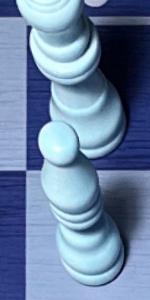
Label: Bishop_White